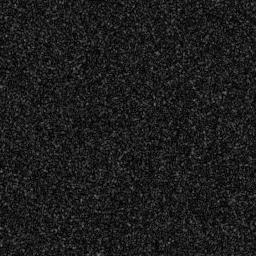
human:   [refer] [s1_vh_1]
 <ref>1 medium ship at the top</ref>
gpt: <box>[[39, 0, 48, 23, 0]]</box>